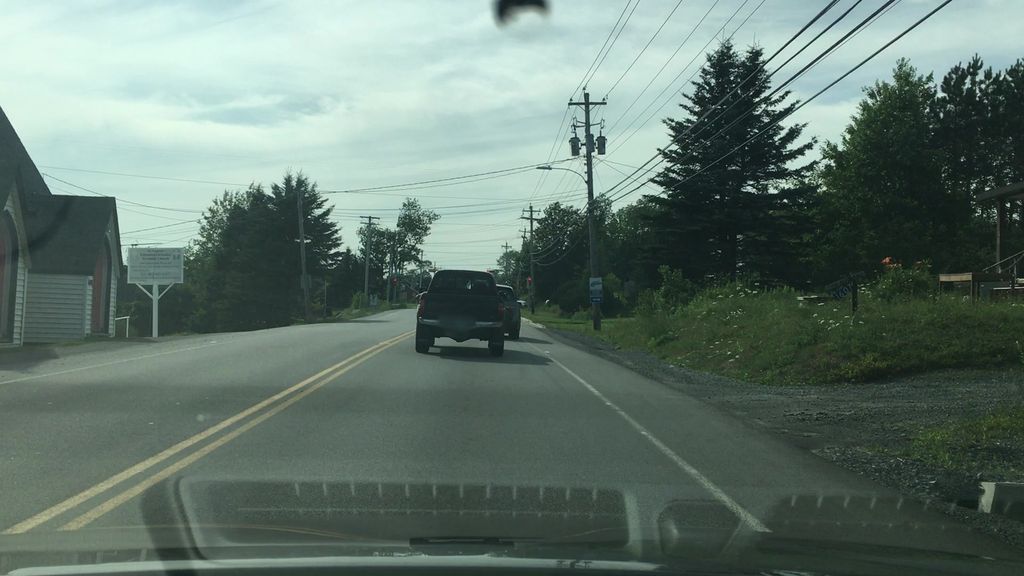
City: halifax